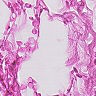
Metastatic tissue present: no